Current action and preconditions to check: path_clear

Your task: For each precondition in the list above, predict whether it will hold at this action.

Consider the current scene as observed from the mobile robot's camera, and analyze the predicted future states of all dynamic agents (e.g., people, animals, vehicles, or any moving entities) within the NEXT SECOND.

IMPORTANT: Only answer "very likely" if you are absolutely certain—based on strong, clear evidence—that a dynamic agent will violate the precondition in the predicted future state. Do NOT answer "very likely" for unlikely, ambiguous, or low-probability risks.

Ask yourself for each precondition: Is there a high probability, with clear and convincing evidence, that the predicted future states of any dynamic agent will interfere with the predicted future state of the currently executing action within the NEXT SECOND, causing that precondition to fail?

Assess the risk level based on these predictions. Use "likely" or "very likely" if motions create a clear risk of interference.

Use "neutral" or "improbable" if agents are nearby but their predicted paths are clearly diverging or non-conflicting.

Failure Risk Categories: "very improbable", "improbable", "neutral", "likely", "very likely"

Answer Format: Output ONLY the probability_of_failure value from these categories: "very improbable", "improbable", "neutral", "likely", "very likely"

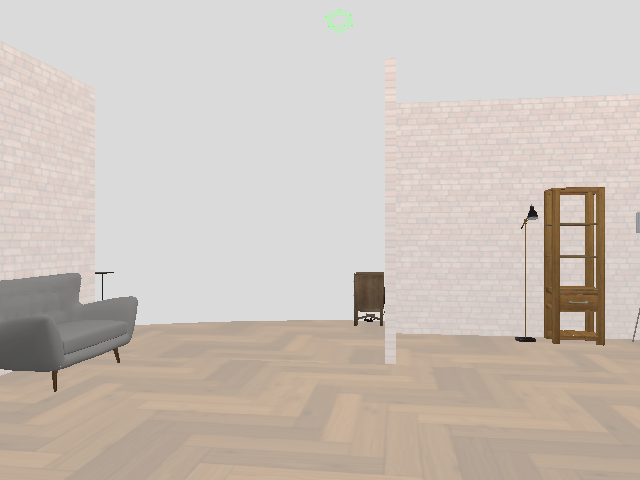

Answer: very improbable